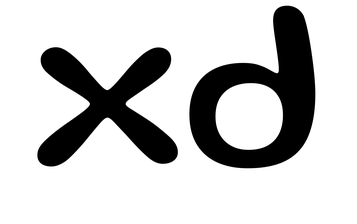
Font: Gluten_Regular